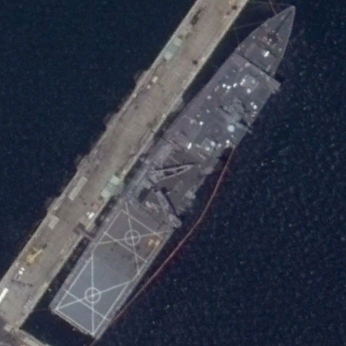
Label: combat